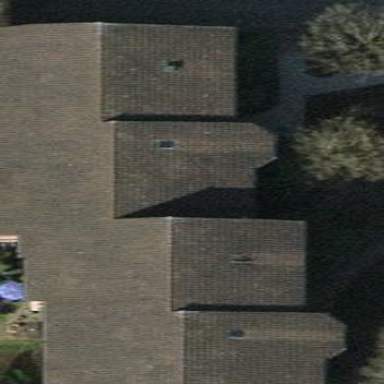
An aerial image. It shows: Part of building.